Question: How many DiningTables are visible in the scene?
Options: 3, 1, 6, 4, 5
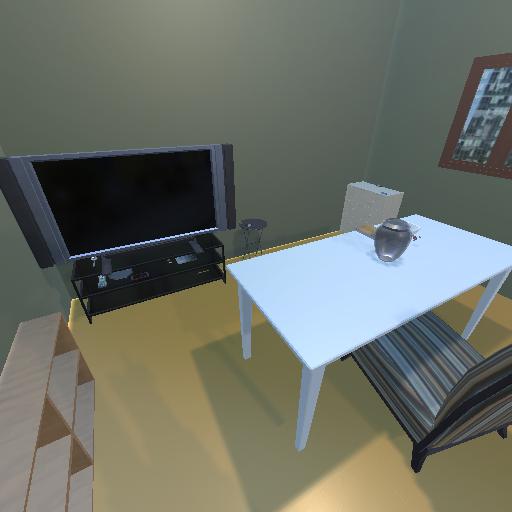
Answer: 3